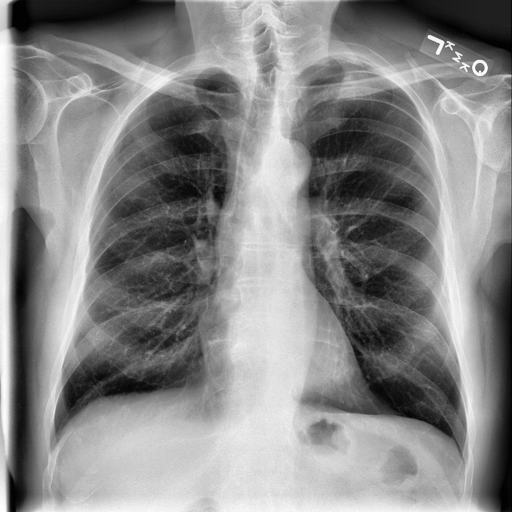
Finding: NORMAL